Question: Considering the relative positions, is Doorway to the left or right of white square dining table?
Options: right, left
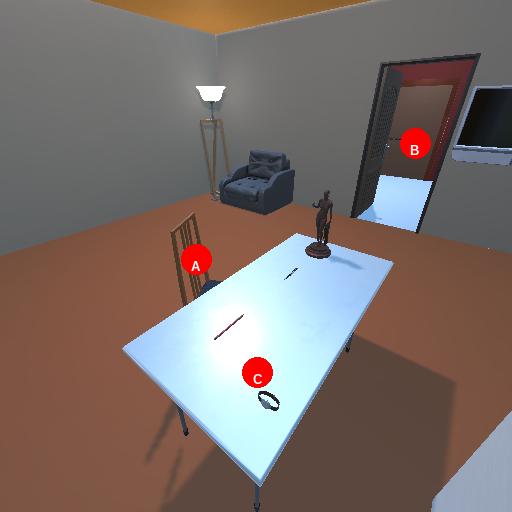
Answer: right